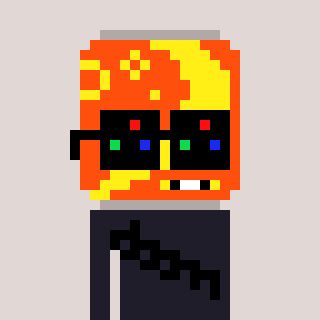
a pixel art character with square black sunglasses, a pop-shaped head and a grayscale-colored body on a warm background